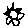
Label: sun